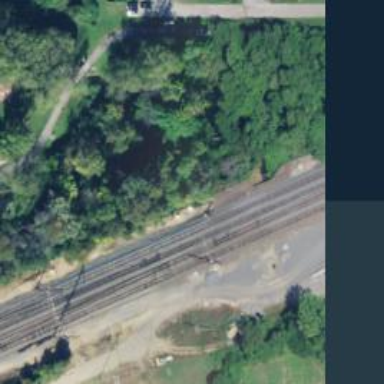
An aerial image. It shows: Railway track with contact line for electrification.